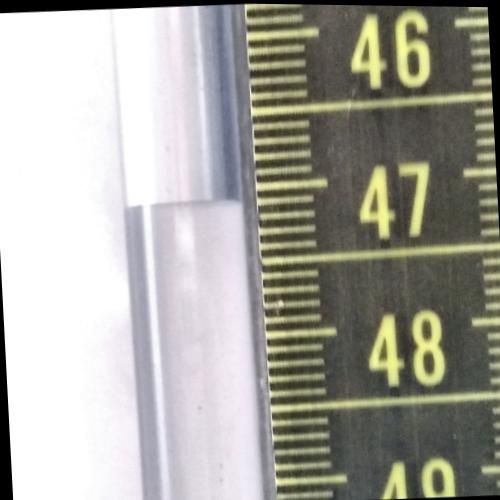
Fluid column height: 47.1 cm